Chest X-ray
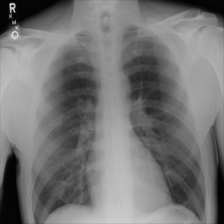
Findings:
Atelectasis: negative
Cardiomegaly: negative
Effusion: negative
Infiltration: negative
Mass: negative
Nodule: negative
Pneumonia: negative
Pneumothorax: negative
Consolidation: negative
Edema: negative
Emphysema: negative
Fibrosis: negative
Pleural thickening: negative
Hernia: negative